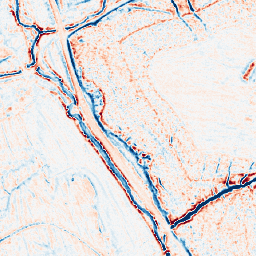
Category: edge_preserving
Decomposition family: bilateral
Decomposition parameters: d: 9
sigma_color: 75
sigma_space: 25
Upsampling method: area
Upsampling parameters: scale: 2
Upsampling scale: 2